Aerial crown-view tile of a tropical tree (Barro Colorado Island, Panama), acquired 20240918:
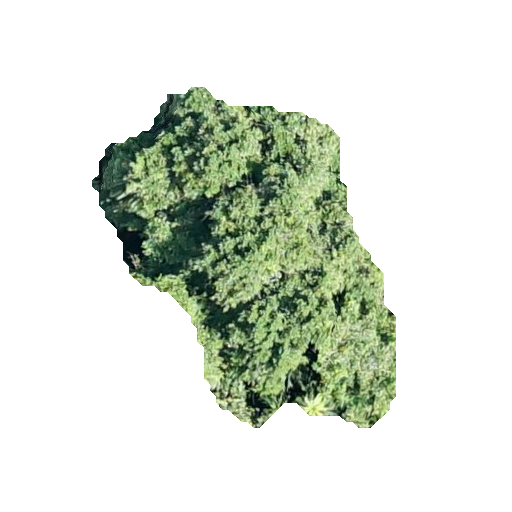
Species: Calophyllum longifolium
GBIF accepted scientific name: Calophyllum longifolium
Crown area: 103.617 m²